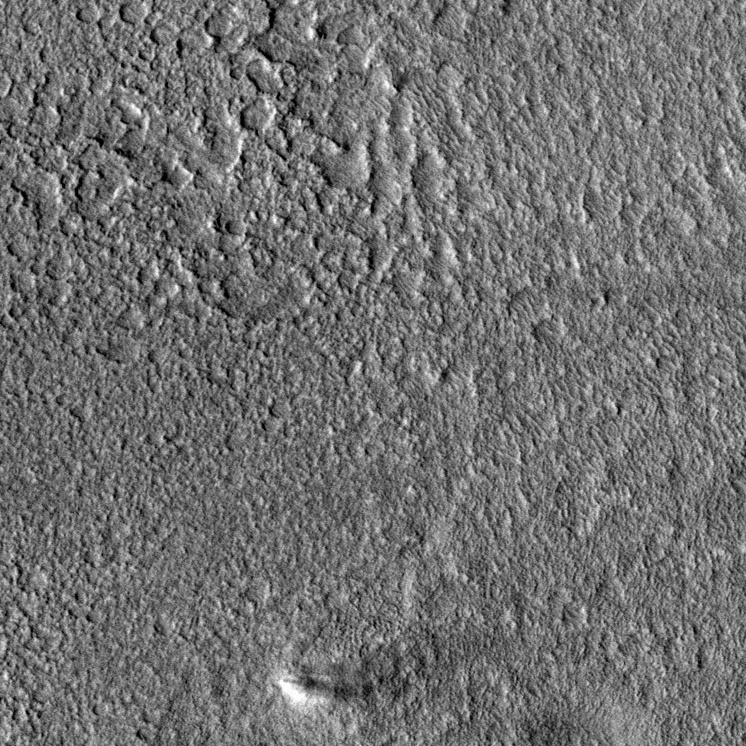
Label: dustdevil